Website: home-depot
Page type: account-selection
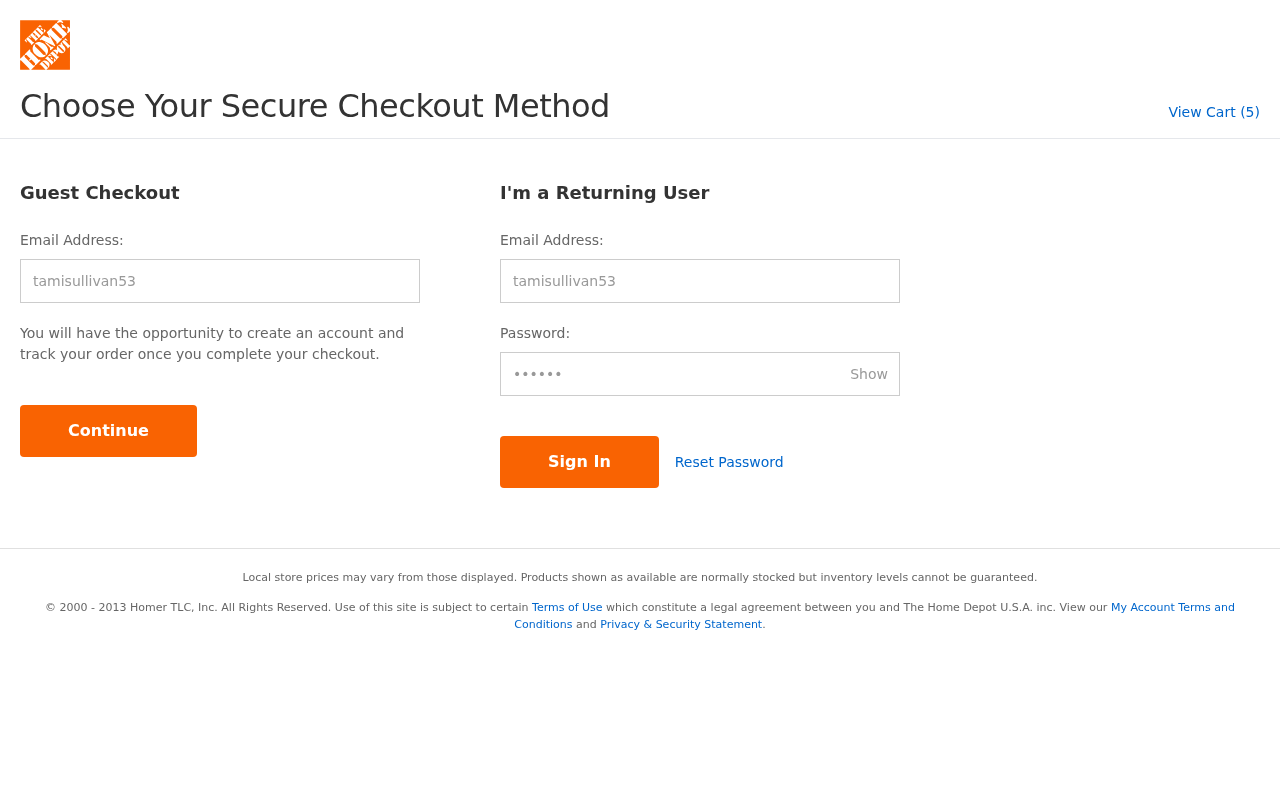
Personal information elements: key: PII_LOGIN_USERNAME
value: tamisullivan53
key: PII_LOGIN_USERNAME2
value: tamisullivan53
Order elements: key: ORDER_NUM_ITEMS
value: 5